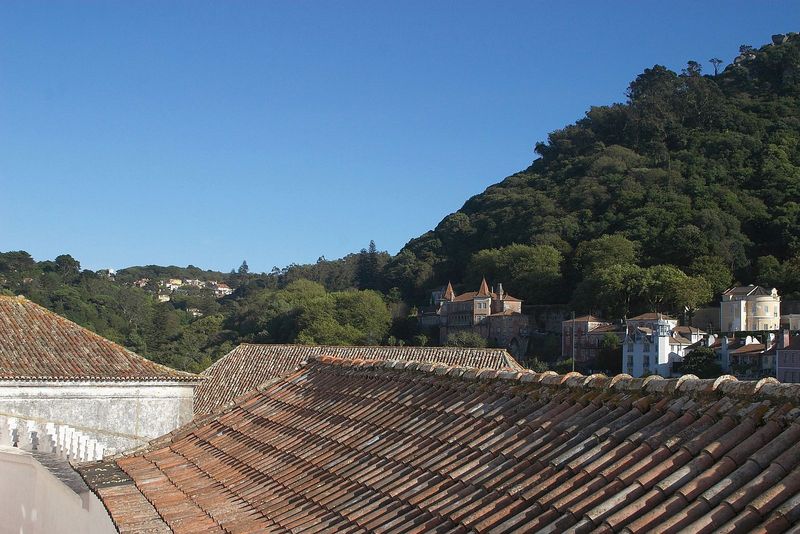
Titel: Königspalast, Paco (Palácio) Real, in Sintra
Standort: Sintra, Königspalast (EU - P - Estremadura)
Schlagwörter: baum, berg, blau, himmel, wasser, bäume, grün, stadt, braun, dach, haus, rot, schloss, architektur, steine, häuser, hügel, sonne, wald, dachziegel, turm, farbig, gebirge, dorf, dächer, mauer, ziegel, grun, foto, fotografie, türme, ziegeln, blua, gebaude, hugel